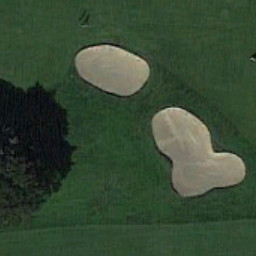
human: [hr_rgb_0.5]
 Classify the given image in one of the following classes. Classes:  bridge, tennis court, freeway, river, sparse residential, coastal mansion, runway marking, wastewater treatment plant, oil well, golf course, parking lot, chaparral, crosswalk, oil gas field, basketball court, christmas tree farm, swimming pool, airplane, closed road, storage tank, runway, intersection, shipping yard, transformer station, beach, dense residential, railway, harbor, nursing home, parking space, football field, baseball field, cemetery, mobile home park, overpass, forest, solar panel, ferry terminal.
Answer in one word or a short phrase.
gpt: golf course